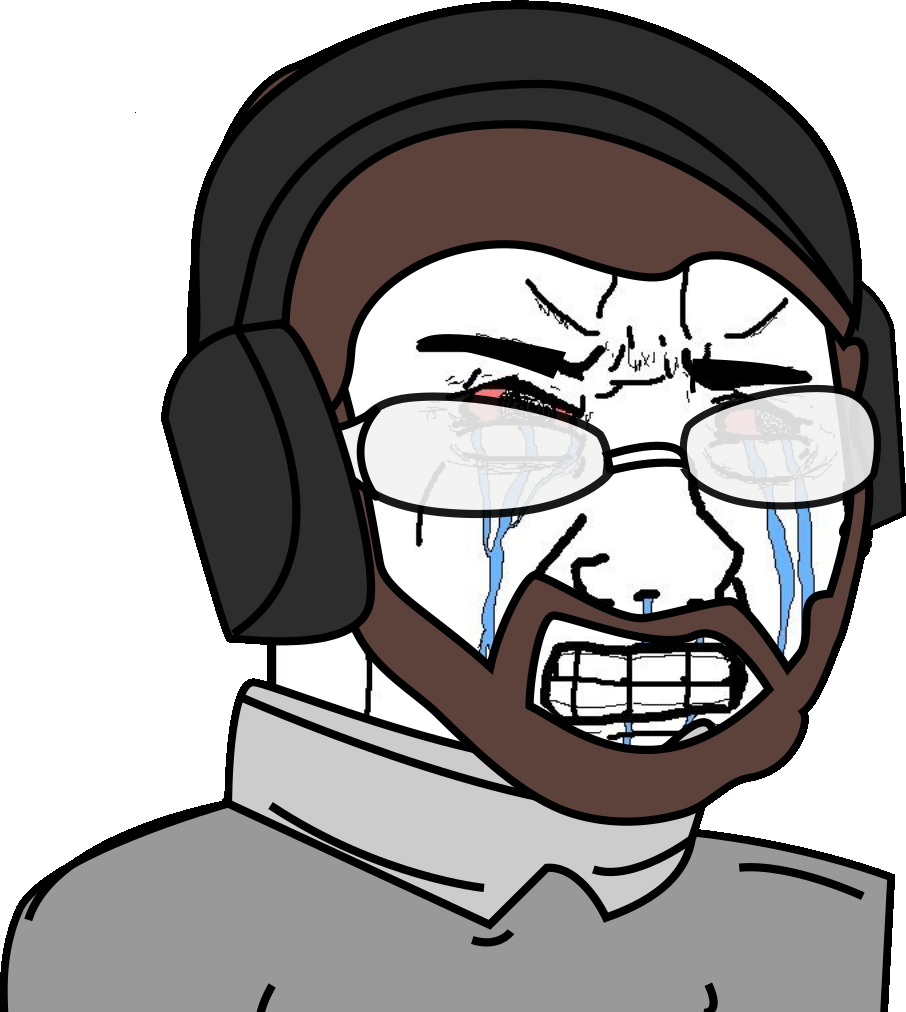
Label: 5_Crying_Wojak